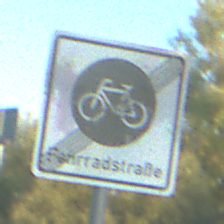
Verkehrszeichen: EndeFahrradstrasse
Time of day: SunriseSunset
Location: Outdoor (RoadRail)
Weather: Clear
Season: NotSpecified
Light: Natural